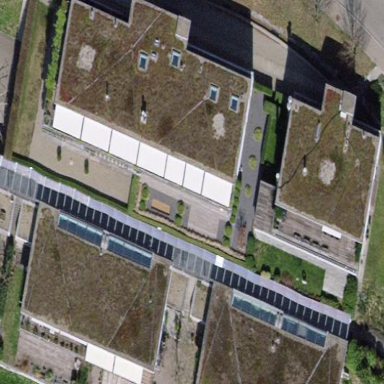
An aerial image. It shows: White residential building with flat grass-covered roof.